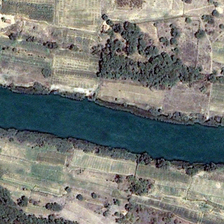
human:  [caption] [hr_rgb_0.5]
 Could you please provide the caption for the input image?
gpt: many green trees and some farmlands are in two sides of a river .

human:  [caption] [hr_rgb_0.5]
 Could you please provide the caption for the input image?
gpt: on either side of the river are different regions .

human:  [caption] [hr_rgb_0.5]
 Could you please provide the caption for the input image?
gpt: many green trees and some farmlands are in two sides of a river .

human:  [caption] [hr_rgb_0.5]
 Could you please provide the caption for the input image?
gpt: a crooked river flows through a large area .

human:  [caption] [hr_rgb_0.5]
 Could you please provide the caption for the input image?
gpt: a crooked river flows through a large area .